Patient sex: M
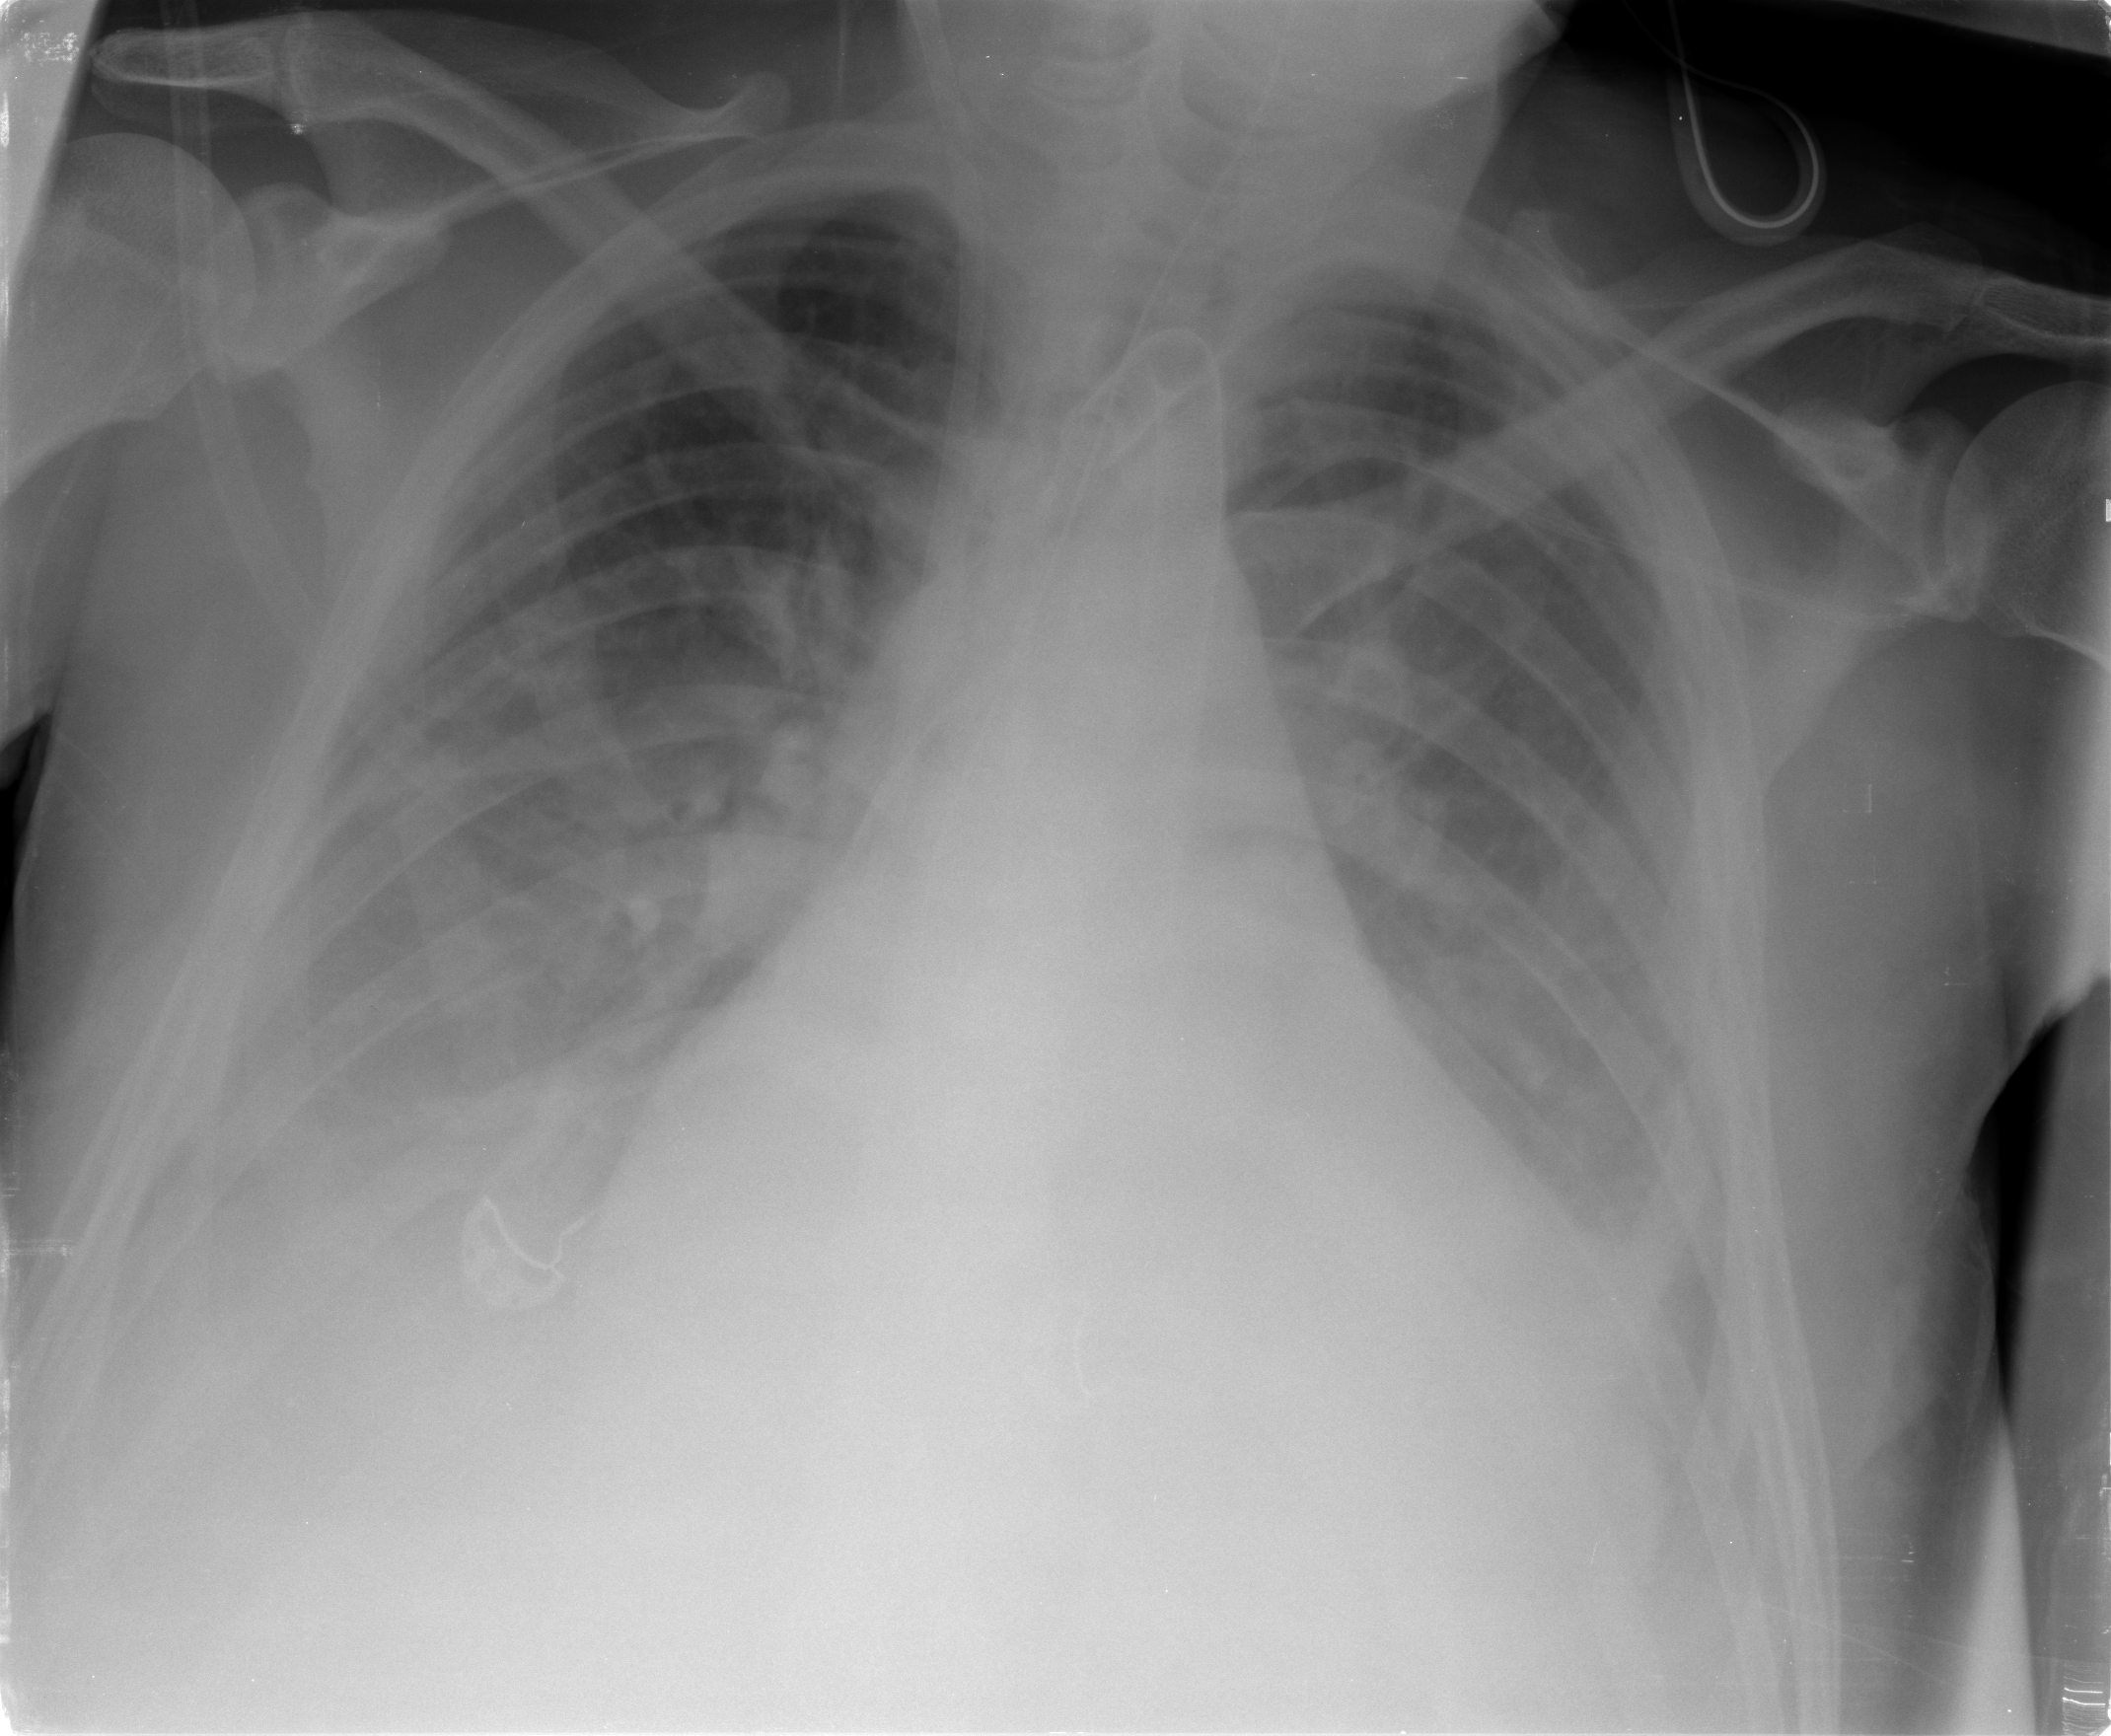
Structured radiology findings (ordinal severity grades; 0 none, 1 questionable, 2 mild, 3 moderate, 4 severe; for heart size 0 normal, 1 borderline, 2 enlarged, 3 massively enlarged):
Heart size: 2
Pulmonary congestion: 2
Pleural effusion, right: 2
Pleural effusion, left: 2
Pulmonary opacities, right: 2
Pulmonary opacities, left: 0
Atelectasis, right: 2
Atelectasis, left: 2